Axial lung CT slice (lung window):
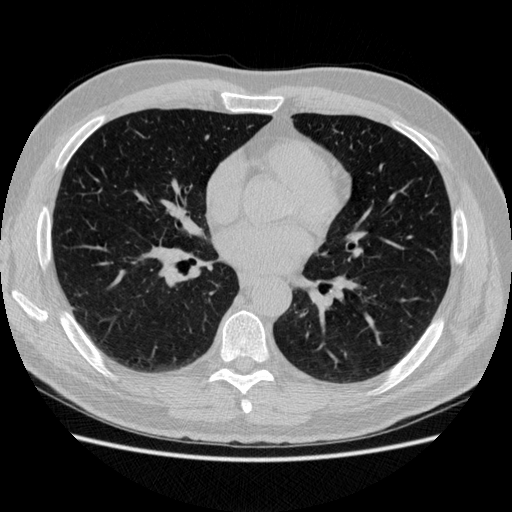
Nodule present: no